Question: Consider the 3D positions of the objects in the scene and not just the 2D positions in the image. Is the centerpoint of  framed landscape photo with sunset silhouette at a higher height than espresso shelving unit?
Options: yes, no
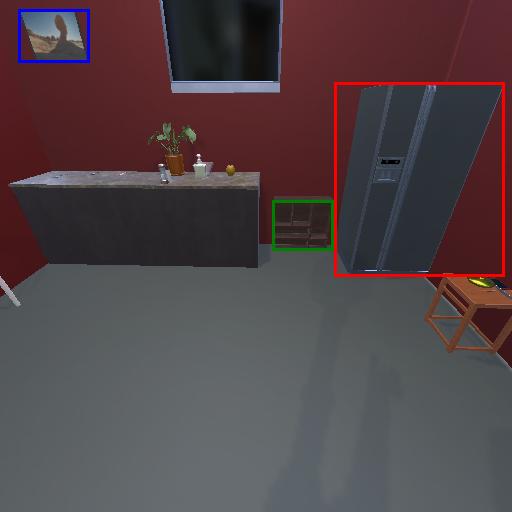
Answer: yes